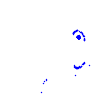
Particle: kaon